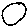
Label: circle